Interaction volume radius: 10 \u00c5
Interaction volume height: 10 \u00c5
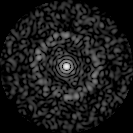
Disorder parameter: 0.7927